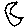
Label: moon